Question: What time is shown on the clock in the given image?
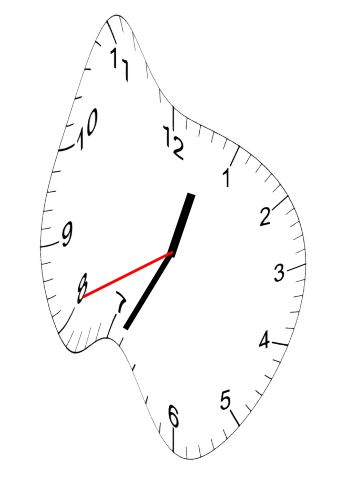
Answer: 12:34:41